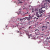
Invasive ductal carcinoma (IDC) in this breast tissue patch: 0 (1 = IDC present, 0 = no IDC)